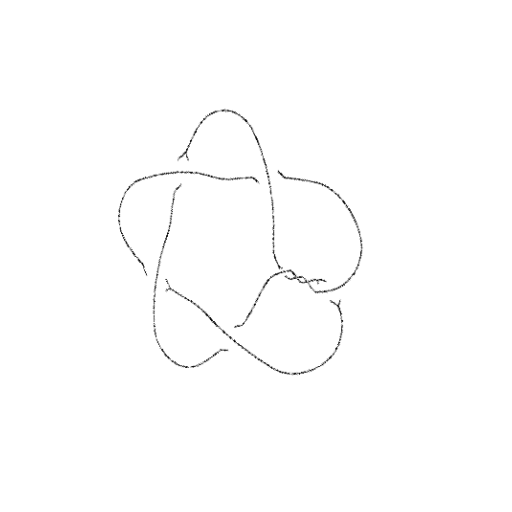
Crossing number: 8